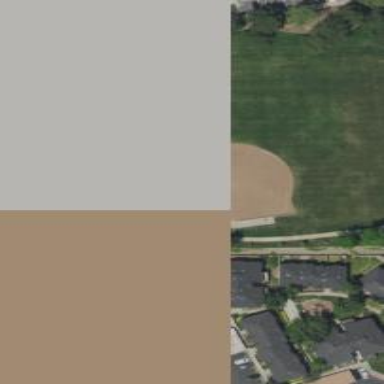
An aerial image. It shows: Baseball pitch for leisure land activities.